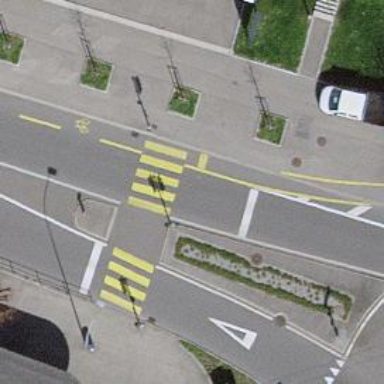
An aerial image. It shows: Marked crossing with zebra markings.